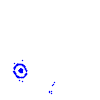
Particle: electron